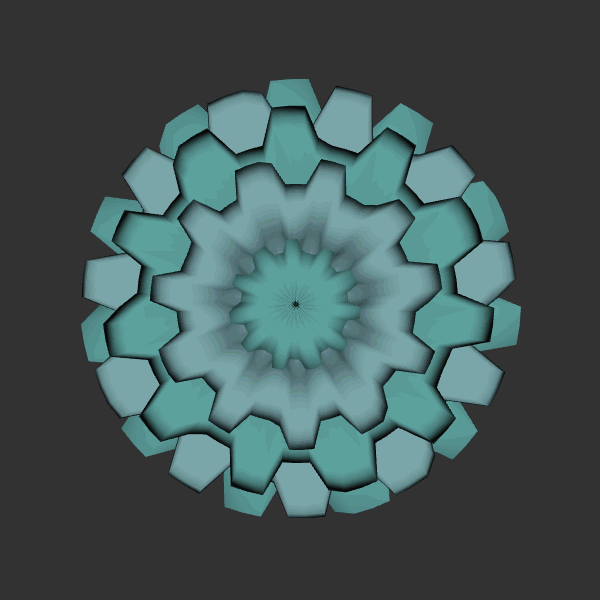
Background: dark